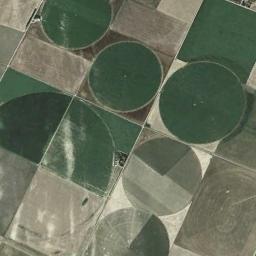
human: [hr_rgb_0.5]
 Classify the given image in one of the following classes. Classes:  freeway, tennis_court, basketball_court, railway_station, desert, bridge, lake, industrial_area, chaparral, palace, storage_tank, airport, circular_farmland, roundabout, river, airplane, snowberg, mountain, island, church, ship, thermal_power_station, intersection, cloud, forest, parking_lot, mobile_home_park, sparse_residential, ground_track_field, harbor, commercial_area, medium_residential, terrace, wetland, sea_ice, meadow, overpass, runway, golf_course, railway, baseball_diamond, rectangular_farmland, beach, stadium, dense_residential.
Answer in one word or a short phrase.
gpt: circular_farmland